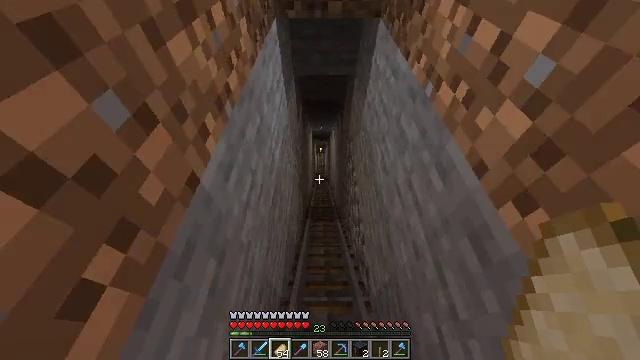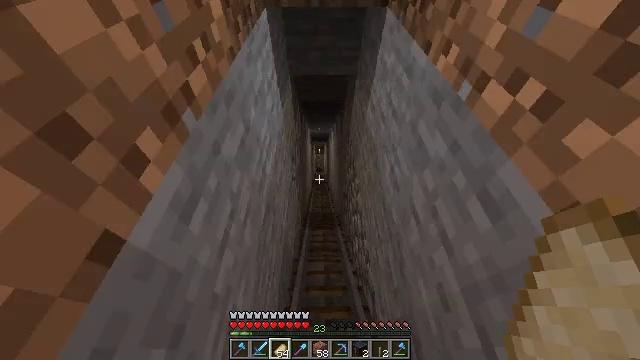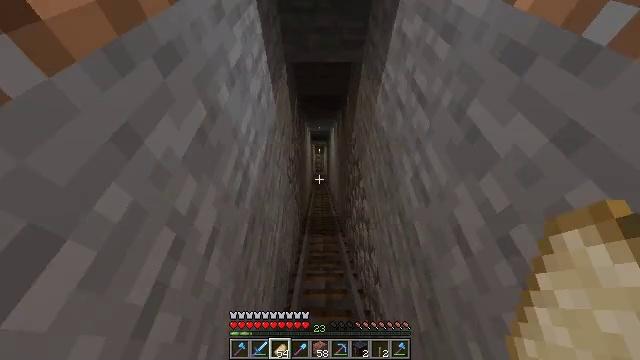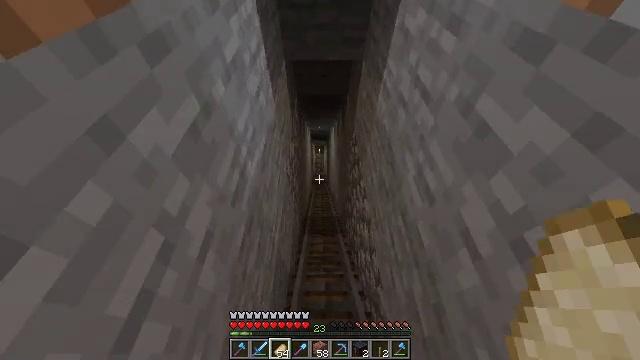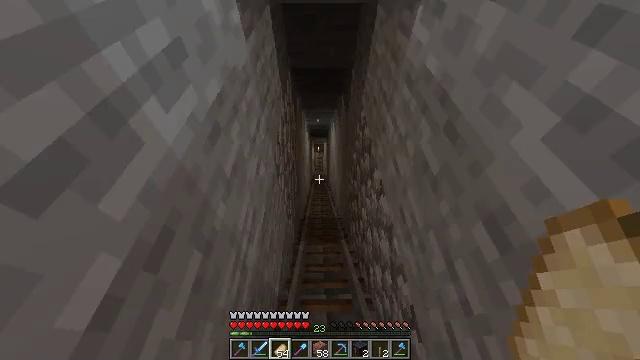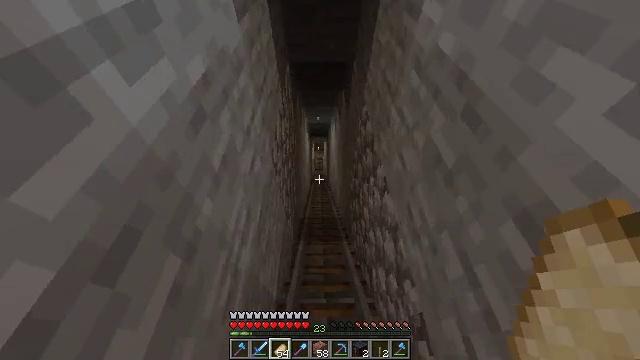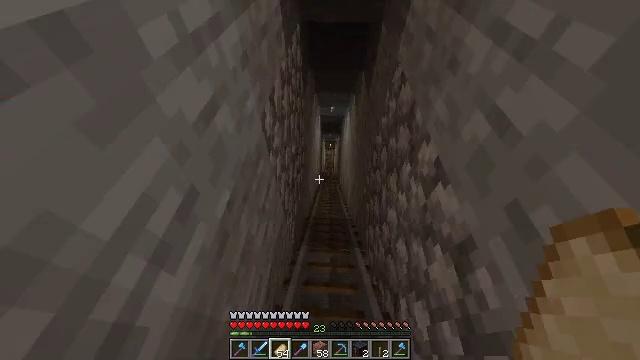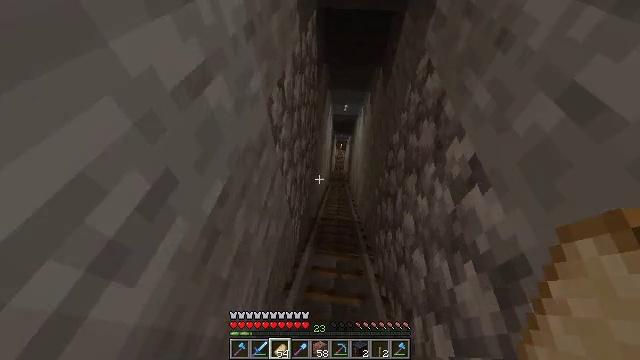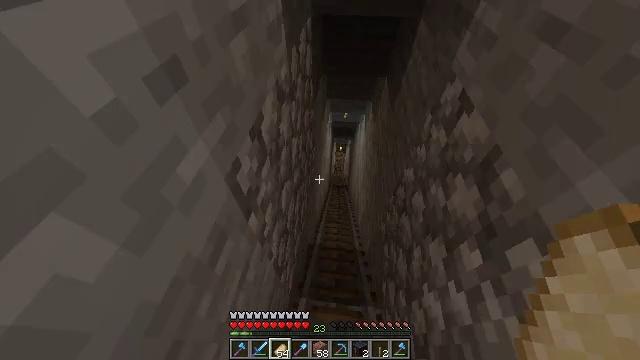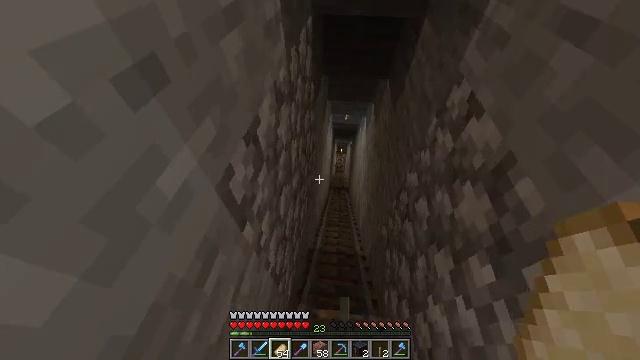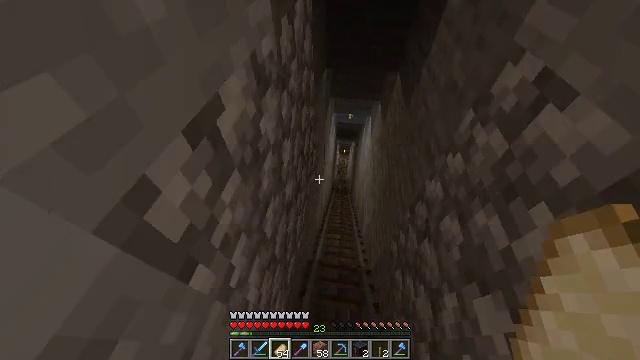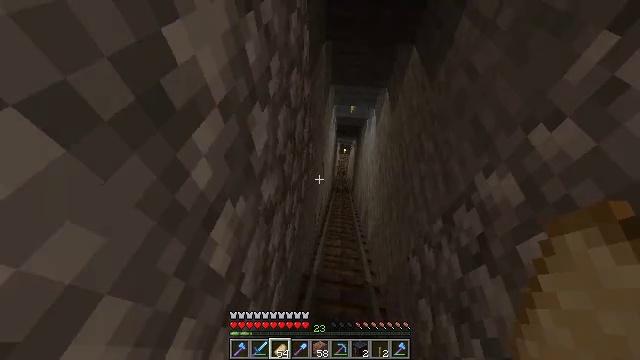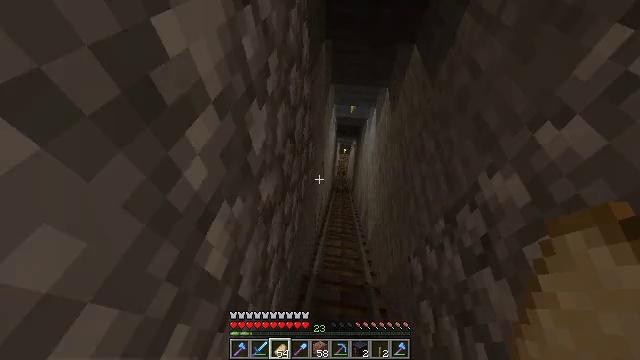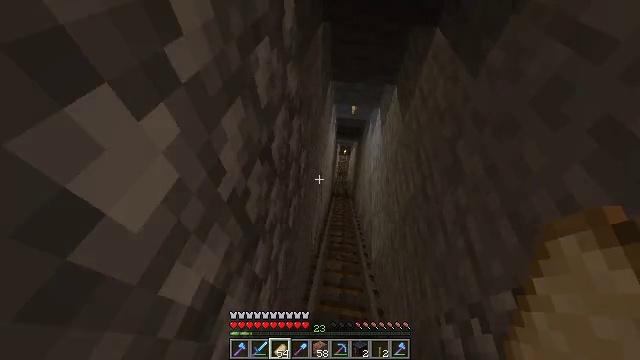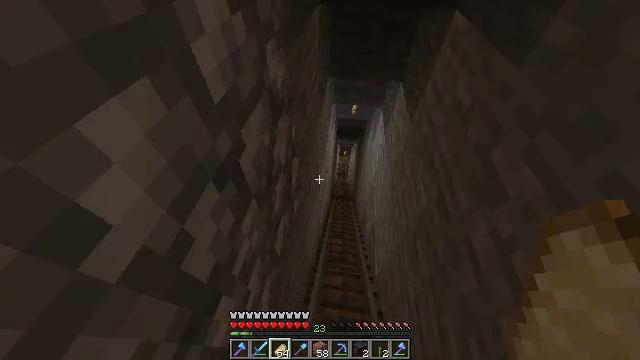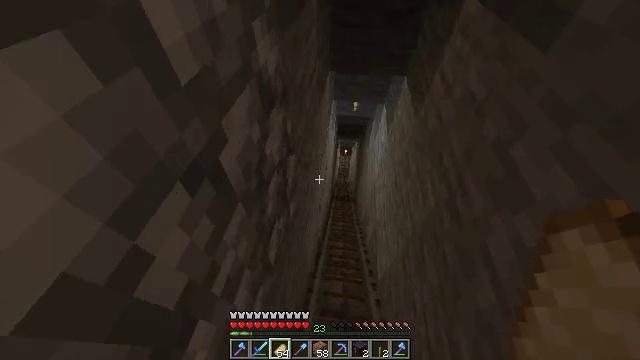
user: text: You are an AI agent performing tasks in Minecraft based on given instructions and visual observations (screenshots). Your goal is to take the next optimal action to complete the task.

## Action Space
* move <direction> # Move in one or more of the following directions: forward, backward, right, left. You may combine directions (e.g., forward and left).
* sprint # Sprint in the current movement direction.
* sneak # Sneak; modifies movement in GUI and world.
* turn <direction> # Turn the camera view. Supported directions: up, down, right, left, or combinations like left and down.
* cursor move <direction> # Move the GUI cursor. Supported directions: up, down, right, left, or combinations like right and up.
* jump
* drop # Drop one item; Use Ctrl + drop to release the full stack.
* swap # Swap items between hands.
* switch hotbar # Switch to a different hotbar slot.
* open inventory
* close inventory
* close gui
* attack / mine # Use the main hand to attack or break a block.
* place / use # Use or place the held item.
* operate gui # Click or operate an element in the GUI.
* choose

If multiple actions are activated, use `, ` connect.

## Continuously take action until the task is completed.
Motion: motion action
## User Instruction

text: Mine the smithing table.
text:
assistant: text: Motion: move forward
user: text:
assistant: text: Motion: move forward
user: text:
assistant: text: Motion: move forward
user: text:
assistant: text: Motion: move forward
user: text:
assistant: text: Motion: move forward
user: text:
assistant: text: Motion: move forward, turn left
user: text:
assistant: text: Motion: move forward, turn left
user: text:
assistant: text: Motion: move forward
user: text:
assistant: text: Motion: move forward
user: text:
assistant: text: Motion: move forward
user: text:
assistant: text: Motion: move forward
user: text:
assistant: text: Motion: move forward
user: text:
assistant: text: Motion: move forward
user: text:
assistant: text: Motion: move forward
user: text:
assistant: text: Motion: move forward
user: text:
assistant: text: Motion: move forward
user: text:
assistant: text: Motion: move forward
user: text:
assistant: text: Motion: move forward
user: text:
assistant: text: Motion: move forward
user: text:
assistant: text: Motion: move forward
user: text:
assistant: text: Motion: move forward
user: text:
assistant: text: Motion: move forward, sprint
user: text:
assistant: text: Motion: move forward, sprint
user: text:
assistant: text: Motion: move forward, sprint
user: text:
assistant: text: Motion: move forward
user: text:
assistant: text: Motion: move forward
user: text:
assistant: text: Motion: move forward
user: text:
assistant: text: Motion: move forward, sprint
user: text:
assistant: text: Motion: move forward, sprint
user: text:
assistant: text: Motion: move forward, sprint